Interaction volume radius: 5 \u00c5
Interaction volume height: 40 \u00c5
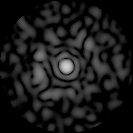
Disorder parameter: 0.85